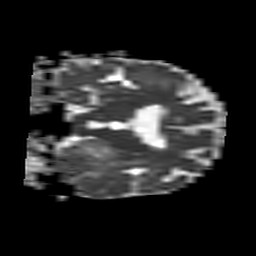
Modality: ADC
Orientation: coronal
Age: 72
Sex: female
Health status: ill
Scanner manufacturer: philips
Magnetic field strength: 3 T
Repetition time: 3.8 s
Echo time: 0.09 s